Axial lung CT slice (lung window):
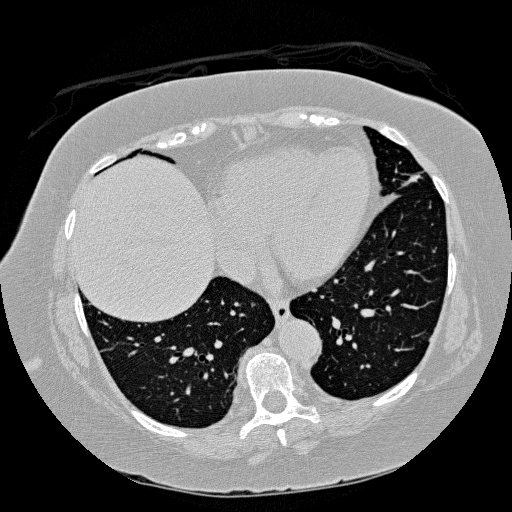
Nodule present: no